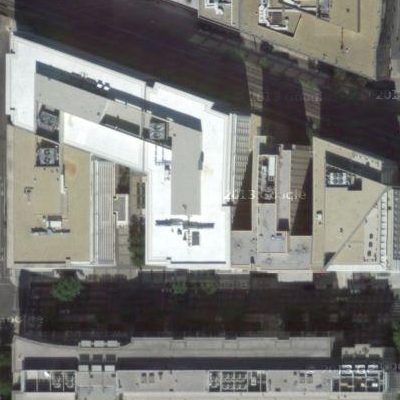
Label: Industry